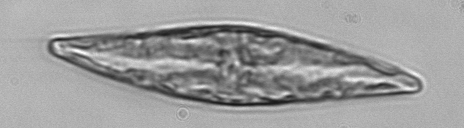
Label: Pleurosigma